Field crop: tomato
Growth stage: 1
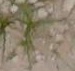
Species: cyperus